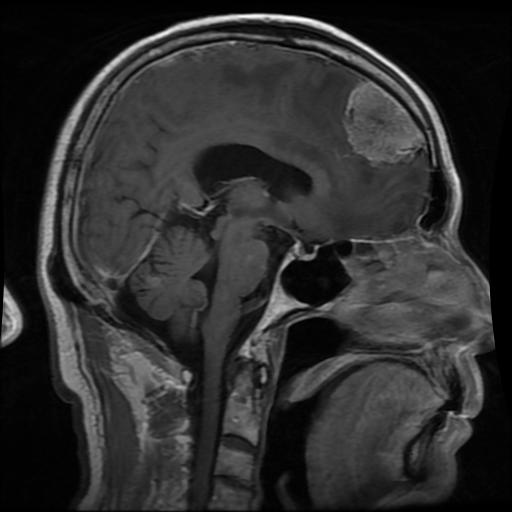
Label: meningioma